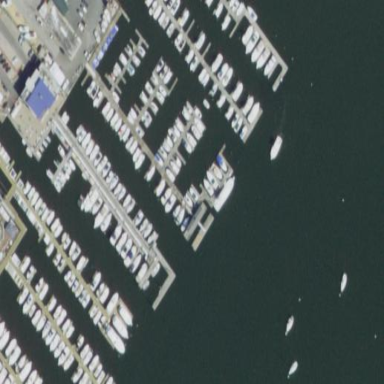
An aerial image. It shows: Marina on leisure land.